Question: I have a site that is a fixed width, within the content area I am displaying a log viewer.
The log viewer is hard to read as it is confined by the fixed width of the site and the log lines are quite long.
What I want to do is above the log viewer have a button that says "Expand", when clicked the log viewer's width would grow to be just slightly less than the size of the viewport.
The rest of the site would still remaine fixed width but the log viewer would be as wide as the screen.
I've drawn an image of what I want to achieve here:

<URL>
I have tried setting "position: absolute; left: 20px" (As well as setting the width) but this causes the footer of my site to move up to be under the log viewer (As the log viewer is no longer increasing the height of the content area).
I'm not sure what to do, it should all be css related I believe.
Any help would be much appreciated!
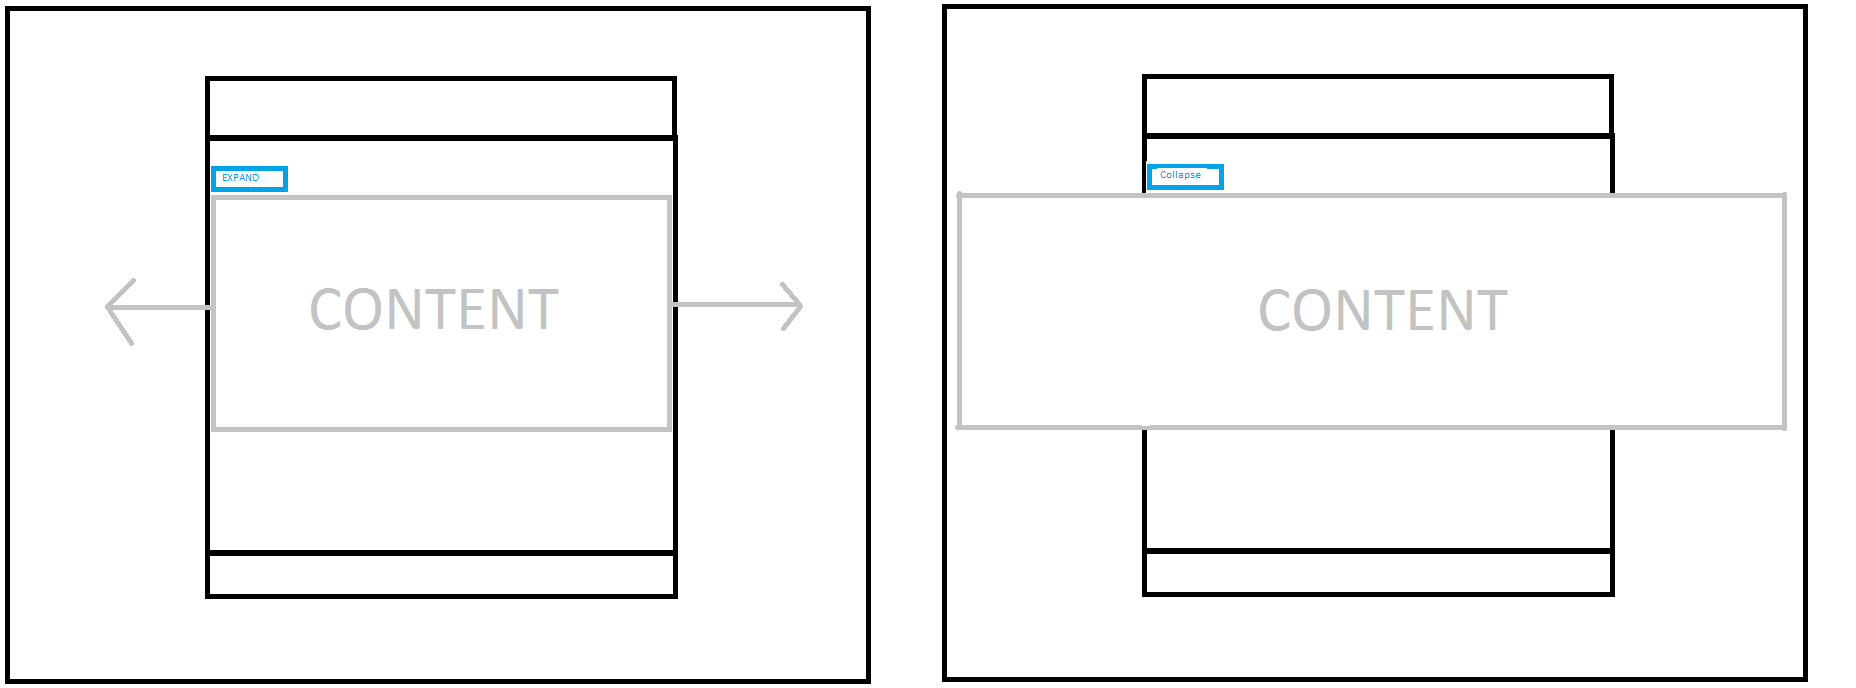
Answer: Try this: <URL>
EDIT: Sorry, that won't work for different widths. Here is one that works:<URL>